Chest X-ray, PA view. Patient: 52 years old, sex M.
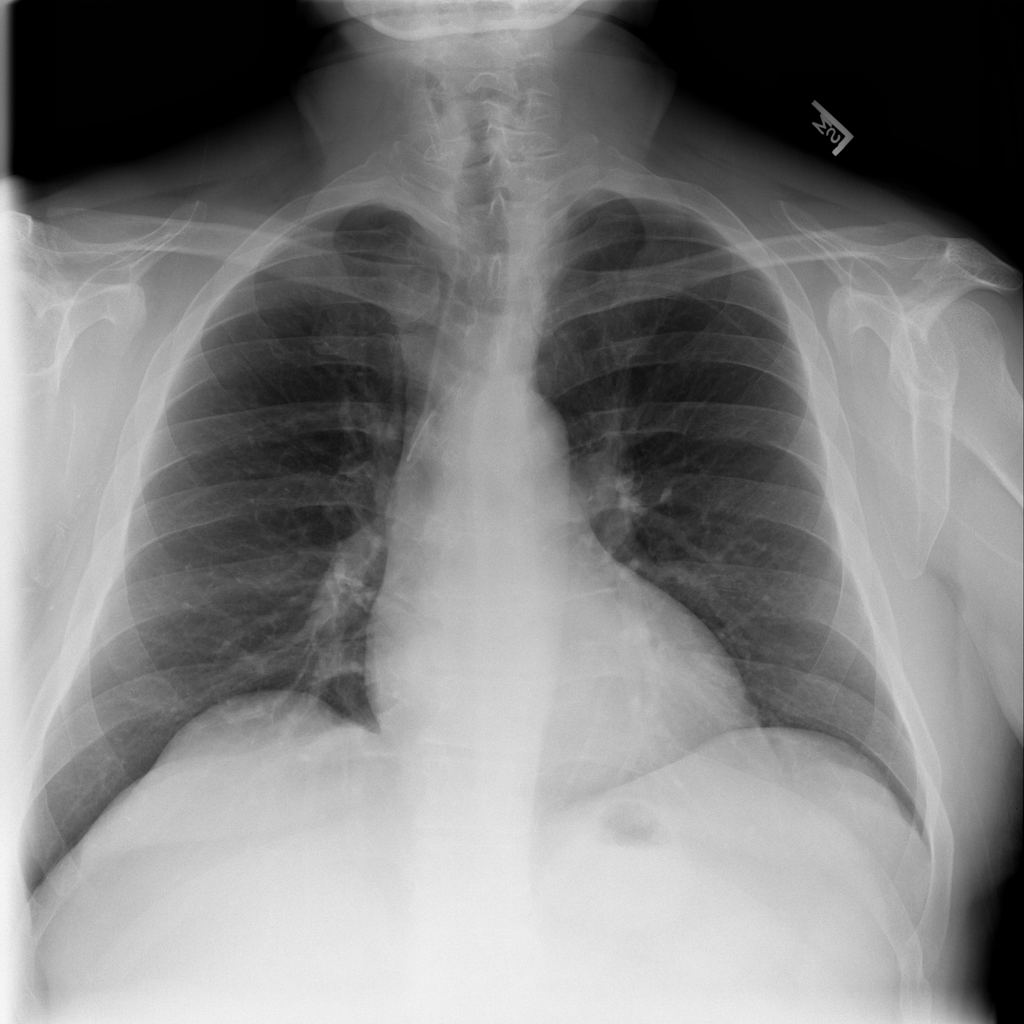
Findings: No Finding